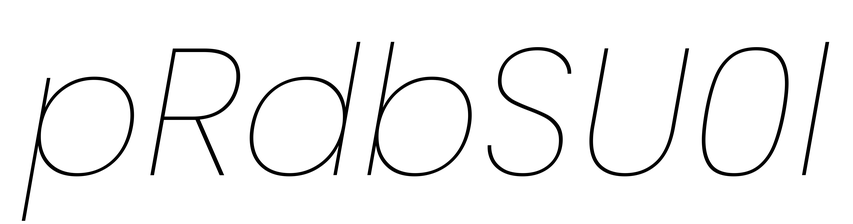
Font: Poppins-ThinItalic